Question: I recently had a question regarding how to copy a cell value into all cells below it and stop based on when column A got to a blank cell. <URL>
The excel sheet I'm working in has many divider rows that are color filled across the entire row to separate categories as you scroll down the sheet. I would like to be able to skip these separating rows in column A when the macro checks for a blank cell in column A. Or I would like to just assign StopRow to the first cell which has no formatting/no color/no value.
Here is what I have, thanks to Ripster earlier today, but I've failed incorporating a proper if then statement with what he came up with.
'''
Sub Example()
Dim MasterValue As String
Dim StopRow As Long
Dim i As Long
'Get the master value
MasterValue = Range("C5").Value
'Get the first blank cell in column A
StopRow = Range("A1").End(xlDown).Row
'Start at row 6 and continue to the "Stop Row"
For i = 6 To StopRow
'Set every cell from row 6 in column 3 to the "Master Value"
Cells(i, 3).Value = MasterValue
Next
End Sub
'''
Please help.

Thanks
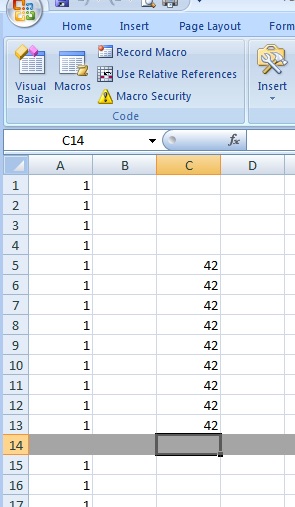
Answer: This took me a while but I found solution to your problem ;)
If macro goes to cell with different color - checking and do nothin, next "i" is taken. This should do what u want. It's possible to add more color ;)
Link to colors - <URL>
'''
Sub Example()
For i = 6 To 1200
If Cells(i, 3).Interior.ColorIndex = 1 Then 'here is color black
Else
If IsEmpty(Cells(i, 1)) = True Then 'if cells in column "A" is empty then stop
Exit For
Else
Cells(i, 3).Value = Range("C5").Value
End If
End If
Next i
'''
End Sub